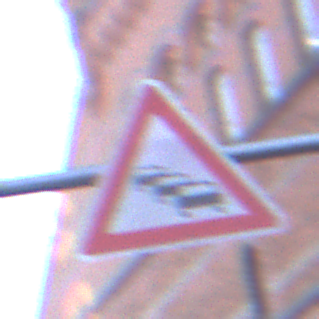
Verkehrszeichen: Stau
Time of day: SunriseSunset
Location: Outdoor (Urban)
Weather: Clear
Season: NotSpecified
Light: Natural